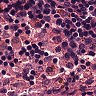
Metastatic tissue present: no